Field crop: maize
Growth stage: 1
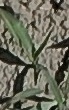
Species: sorghum